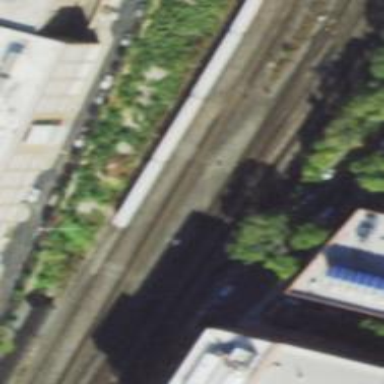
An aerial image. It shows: Electrified rail railway.